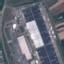
Land use / land cover class: Industrial